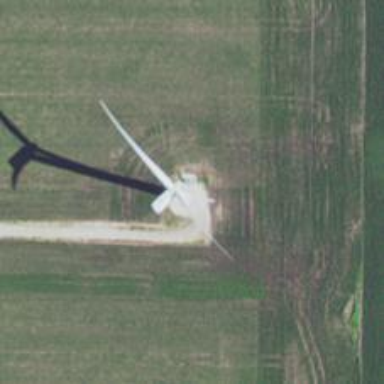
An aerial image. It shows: Wind generator with horizontal axis. The generator is wind turbine.